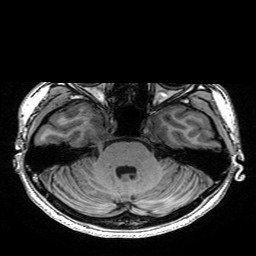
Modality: T1w
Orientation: coronal
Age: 18
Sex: female
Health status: healthy
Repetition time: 2.53 s
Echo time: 0.0034 s